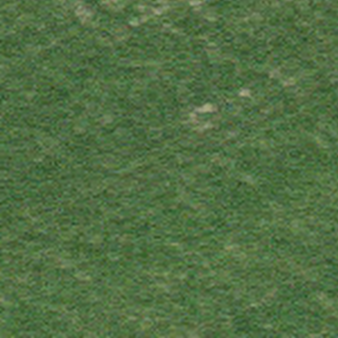
Label: other